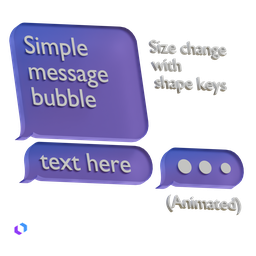
Label: decoration